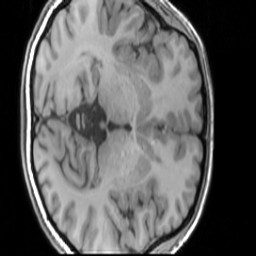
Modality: T1w
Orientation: axial
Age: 26
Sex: female
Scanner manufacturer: siemens
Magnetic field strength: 3 T
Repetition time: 1.63 s
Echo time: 0.00311 s